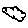
Label: cloud